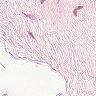
Metastatic tissue present: no